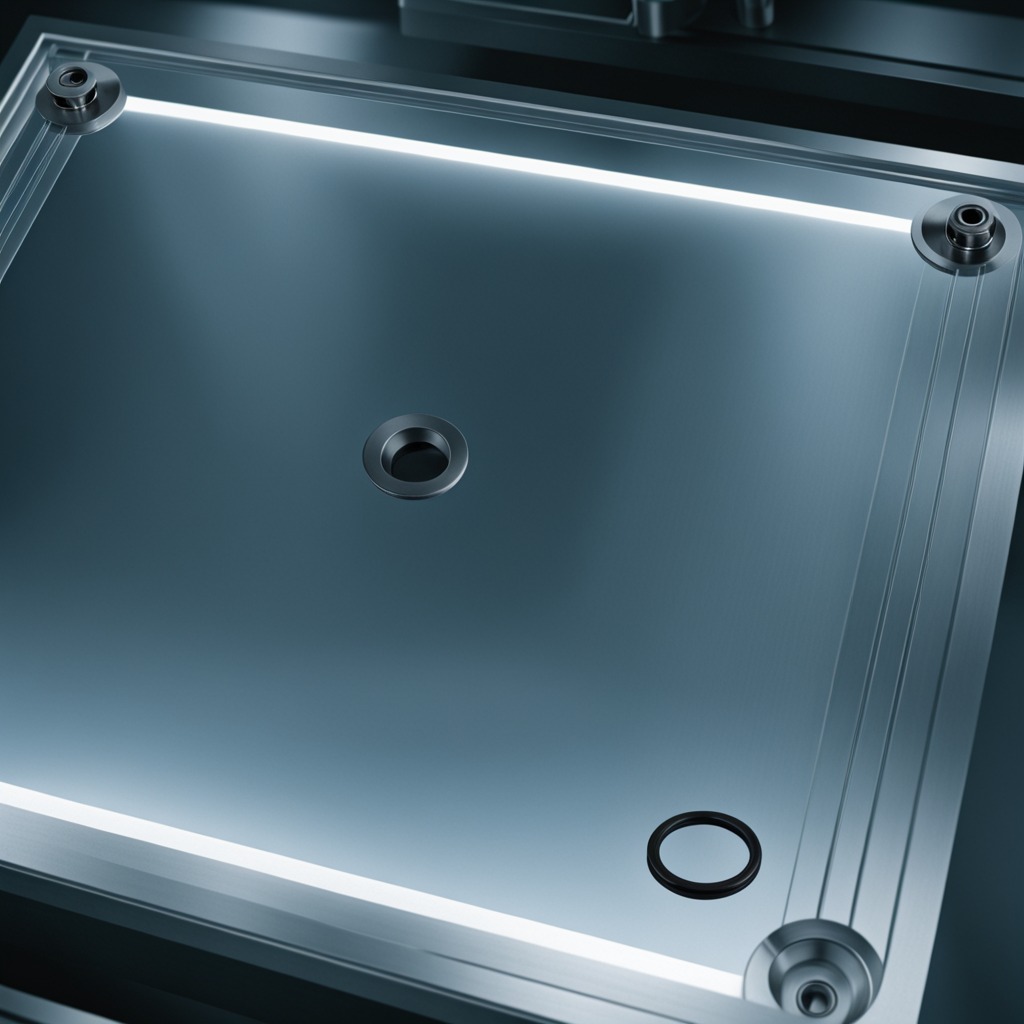
A rubber O-ring is lying on the metal table in the machine shop under fluorescent lights.